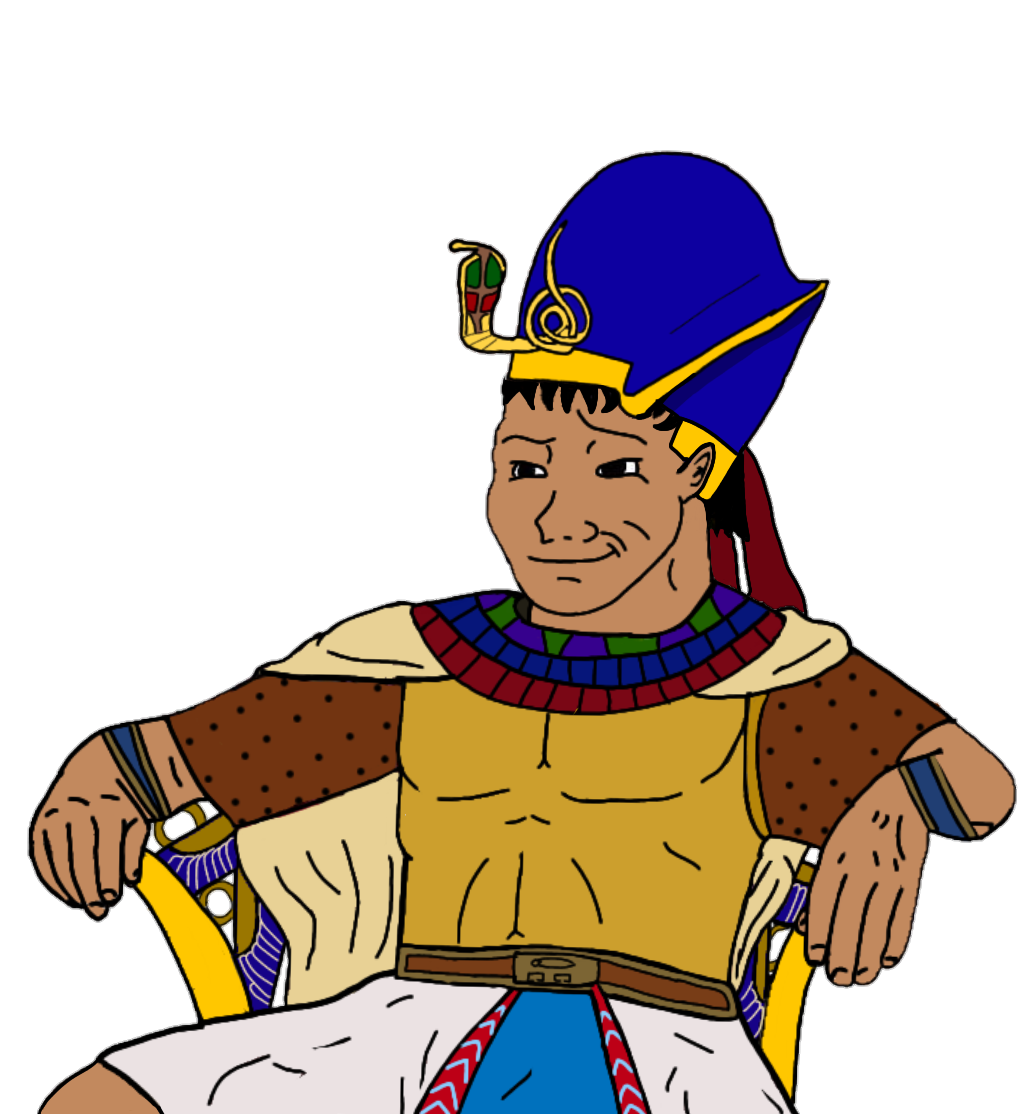
Label: 5_Smugjak